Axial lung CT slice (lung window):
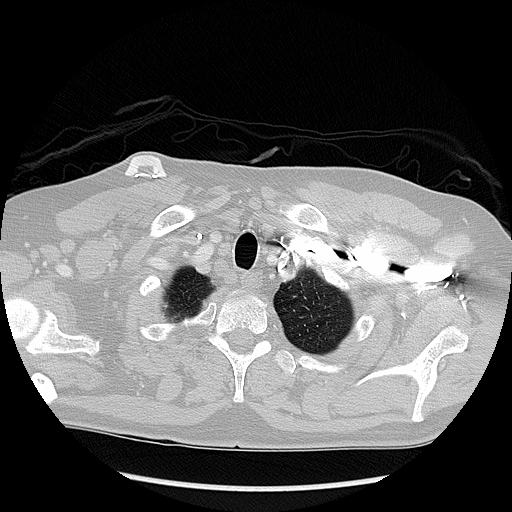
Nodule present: no